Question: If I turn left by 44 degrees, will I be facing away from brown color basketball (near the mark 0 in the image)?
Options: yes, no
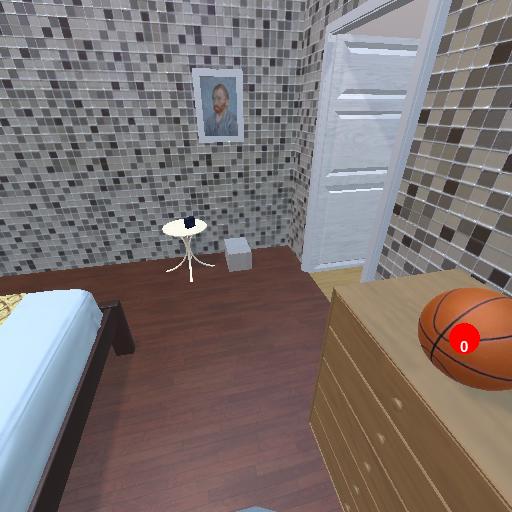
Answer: yes